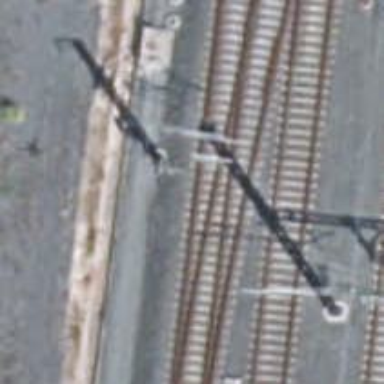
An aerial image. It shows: Railway track with contact line for electrification.